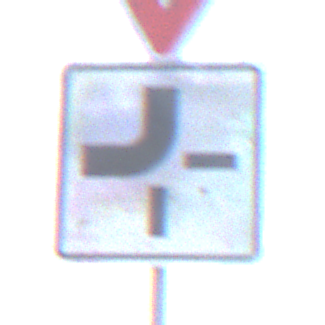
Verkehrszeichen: VerlaufVorfahrtsstrasse2
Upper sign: VorfahrtGewaehren
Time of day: MorningAfternoon
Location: Outdoor (Suburban)
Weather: PartlyCloudy
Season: NotSpecified
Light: Natural